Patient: sex M, age 71
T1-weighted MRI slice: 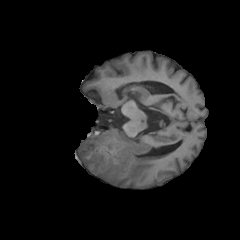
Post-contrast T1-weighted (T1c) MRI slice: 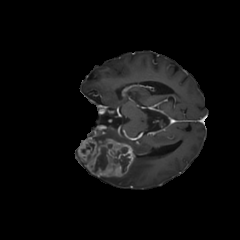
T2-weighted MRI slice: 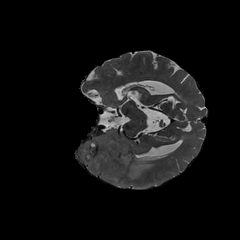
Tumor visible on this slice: yes
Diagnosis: Glioblastoma, IDH-wildtype
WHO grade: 4